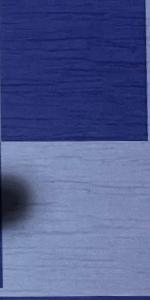
Label: Empty